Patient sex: M
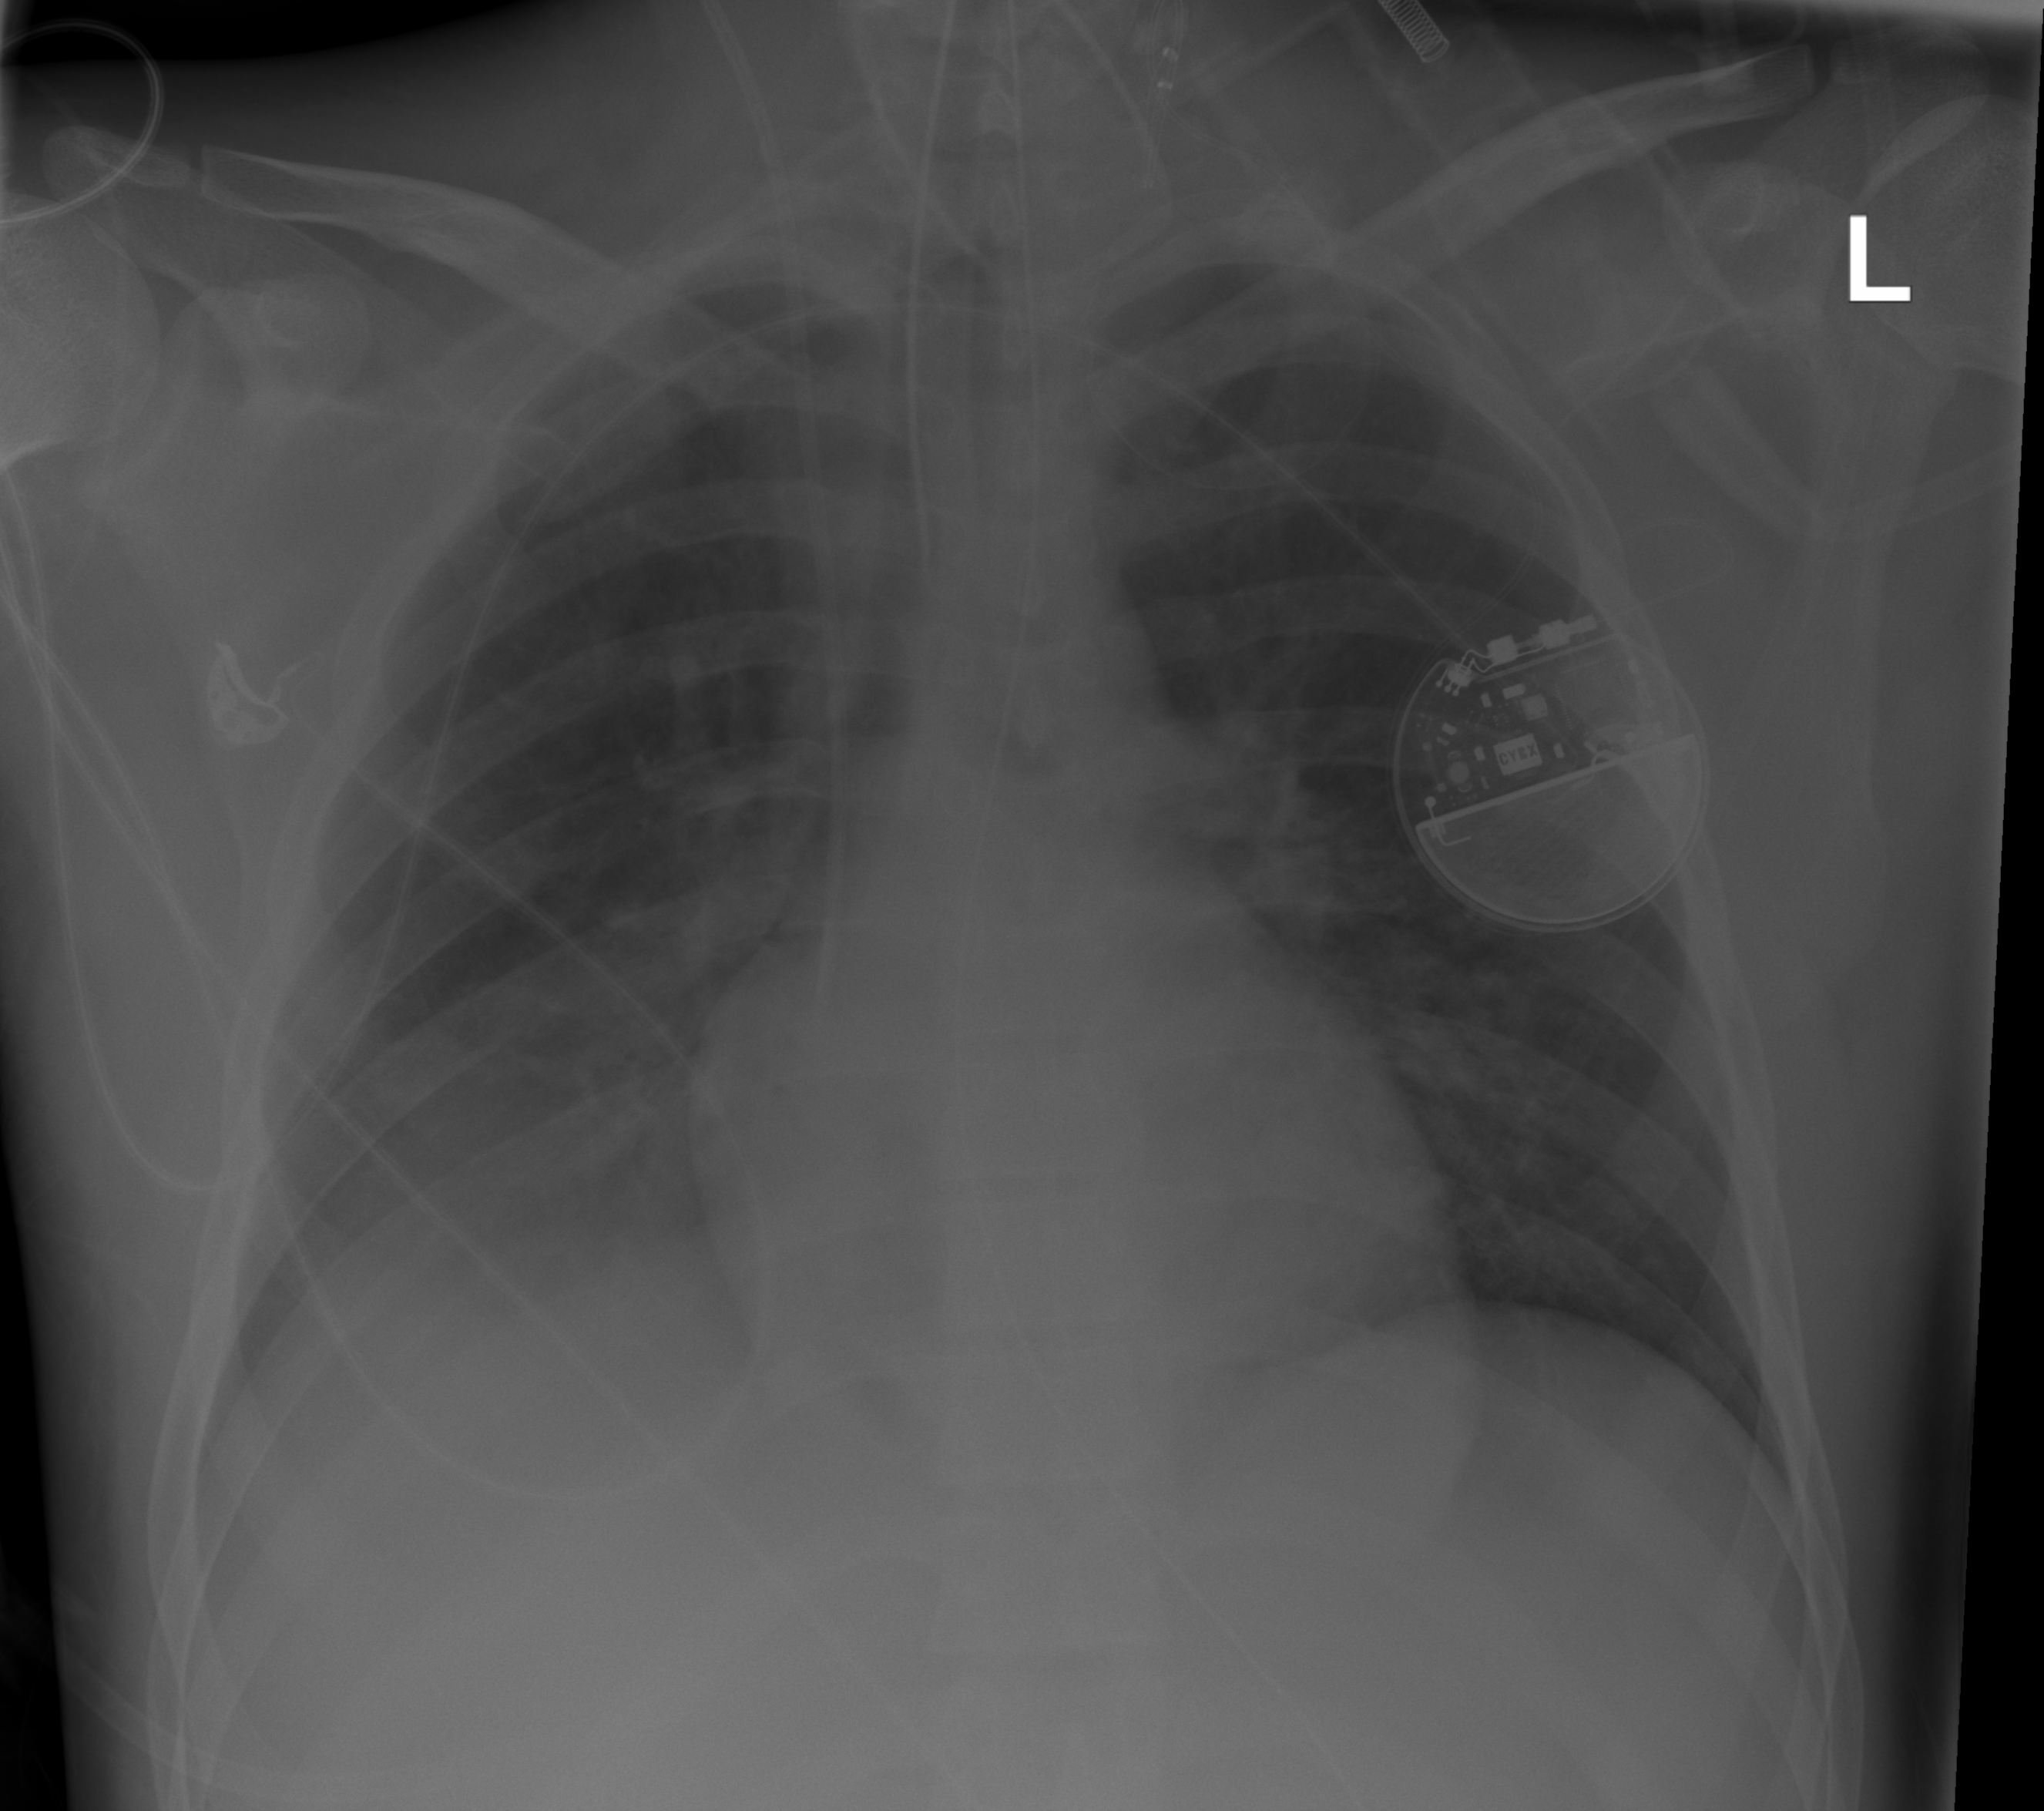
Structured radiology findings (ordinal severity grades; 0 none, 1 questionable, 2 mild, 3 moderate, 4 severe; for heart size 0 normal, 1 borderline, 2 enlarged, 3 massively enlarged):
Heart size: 0
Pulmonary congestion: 0
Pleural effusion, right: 3
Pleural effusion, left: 0
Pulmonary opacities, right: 0
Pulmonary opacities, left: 0
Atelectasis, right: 2
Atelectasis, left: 0